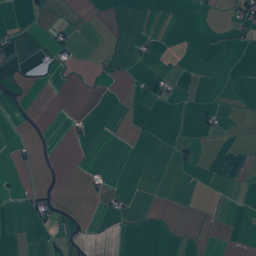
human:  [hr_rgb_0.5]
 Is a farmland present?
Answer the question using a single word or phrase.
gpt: yes

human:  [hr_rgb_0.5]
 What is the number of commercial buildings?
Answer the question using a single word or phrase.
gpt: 1

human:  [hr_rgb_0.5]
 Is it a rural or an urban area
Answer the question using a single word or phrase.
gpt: rural

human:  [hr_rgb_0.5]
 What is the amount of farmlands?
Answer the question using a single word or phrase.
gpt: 49

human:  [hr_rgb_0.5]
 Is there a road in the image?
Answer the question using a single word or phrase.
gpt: yes

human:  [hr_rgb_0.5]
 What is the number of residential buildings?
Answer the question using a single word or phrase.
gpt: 162

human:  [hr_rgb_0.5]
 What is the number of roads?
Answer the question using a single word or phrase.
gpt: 48

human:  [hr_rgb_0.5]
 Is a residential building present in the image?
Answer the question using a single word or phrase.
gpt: yes

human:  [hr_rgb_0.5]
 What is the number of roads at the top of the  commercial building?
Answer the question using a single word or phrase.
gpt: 4

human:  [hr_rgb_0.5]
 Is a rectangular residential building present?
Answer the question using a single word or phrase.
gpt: yes

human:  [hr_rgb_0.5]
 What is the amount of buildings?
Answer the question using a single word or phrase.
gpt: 164

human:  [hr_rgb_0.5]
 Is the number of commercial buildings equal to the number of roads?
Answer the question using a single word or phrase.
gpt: no

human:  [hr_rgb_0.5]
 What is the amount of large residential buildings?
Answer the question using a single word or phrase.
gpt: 0

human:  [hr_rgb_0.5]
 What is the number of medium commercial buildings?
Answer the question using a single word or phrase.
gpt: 0

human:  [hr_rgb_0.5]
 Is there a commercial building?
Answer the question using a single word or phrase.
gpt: yes

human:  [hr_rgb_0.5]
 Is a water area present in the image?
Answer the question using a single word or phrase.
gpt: yes

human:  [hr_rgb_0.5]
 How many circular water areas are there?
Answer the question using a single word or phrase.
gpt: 0

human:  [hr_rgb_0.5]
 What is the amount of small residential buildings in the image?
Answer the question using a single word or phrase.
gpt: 153

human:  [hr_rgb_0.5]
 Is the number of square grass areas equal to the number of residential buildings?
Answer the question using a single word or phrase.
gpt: no

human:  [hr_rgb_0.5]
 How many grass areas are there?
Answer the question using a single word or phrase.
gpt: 137

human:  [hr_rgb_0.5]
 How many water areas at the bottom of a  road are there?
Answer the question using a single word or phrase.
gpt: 18

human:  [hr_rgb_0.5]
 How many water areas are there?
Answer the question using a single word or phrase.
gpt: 18

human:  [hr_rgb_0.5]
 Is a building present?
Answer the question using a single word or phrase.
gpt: yes

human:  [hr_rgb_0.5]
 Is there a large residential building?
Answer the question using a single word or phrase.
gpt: no

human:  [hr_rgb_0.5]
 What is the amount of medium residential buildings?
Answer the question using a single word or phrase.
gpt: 9

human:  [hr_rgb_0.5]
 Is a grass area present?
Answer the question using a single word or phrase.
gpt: yes

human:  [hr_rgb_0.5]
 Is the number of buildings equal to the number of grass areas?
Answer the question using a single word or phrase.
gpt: no

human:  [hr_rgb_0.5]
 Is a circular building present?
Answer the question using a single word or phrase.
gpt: yes

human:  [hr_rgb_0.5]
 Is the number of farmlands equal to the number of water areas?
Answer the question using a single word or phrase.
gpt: no

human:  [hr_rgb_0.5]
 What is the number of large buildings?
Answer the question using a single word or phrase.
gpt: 0

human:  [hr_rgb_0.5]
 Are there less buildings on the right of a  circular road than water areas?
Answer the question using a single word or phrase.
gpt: yes

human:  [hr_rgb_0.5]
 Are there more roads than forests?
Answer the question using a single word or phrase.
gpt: yes

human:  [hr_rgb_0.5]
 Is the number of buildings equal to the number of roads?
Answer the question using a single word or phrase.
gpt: no

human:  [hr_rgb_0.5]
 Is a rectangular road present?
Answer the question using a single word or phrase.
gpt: no

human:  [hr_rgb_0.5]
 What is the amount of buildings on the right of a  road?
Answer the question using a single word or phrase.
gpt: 164

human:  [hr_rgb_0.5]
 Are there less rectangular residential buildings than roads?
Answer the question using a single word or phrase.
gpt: no

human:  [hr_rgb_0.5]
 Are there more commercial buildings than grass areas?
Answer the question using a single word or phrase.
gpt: no

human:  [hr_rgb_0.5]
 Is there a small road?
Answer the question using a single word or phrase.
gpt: yes

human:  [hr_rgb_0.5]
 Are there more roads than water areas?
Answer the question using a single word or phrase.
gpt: yes

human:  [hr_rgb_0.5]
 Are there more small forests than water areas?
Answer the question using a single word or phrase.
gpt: no

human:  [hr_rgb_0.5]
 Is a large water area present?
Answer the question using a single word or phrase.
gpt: yes

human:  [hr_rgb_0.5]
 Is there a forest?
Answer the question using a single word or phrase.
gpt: yes

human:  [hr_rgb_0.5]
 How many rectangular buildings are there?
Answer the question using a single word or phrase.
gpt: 94

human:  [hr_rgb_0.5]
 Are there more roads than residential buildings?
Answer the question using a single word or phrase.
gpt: no

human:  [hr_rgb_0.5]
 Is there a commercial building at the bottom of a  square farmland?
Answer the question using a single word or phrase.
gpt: no

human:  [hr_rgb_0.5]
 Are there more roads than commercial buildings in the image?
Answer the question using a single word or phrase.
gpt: yes

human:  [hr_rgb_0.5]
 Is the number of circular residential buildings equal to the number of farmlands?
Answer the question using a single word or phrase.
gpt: no

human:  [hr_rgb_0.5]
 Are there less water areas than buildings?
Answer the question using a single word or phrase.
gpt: yes

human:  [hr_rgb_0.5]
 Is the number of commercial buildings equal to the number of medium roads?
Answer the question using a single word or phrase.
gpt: no

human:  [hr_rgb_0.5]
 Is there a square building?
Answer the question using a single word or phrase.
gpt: yes

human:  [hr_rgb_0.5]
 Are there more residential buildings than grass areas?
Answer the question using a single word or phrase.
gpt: yes

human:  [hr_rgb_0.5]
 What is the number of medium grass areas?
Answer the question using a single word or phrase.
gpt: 10

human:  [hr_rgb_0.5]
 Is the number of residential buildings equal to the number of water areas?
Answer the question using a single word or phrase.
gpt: no

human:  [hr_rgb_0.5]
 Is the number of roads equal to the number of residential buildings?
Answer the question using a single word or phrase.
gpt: no

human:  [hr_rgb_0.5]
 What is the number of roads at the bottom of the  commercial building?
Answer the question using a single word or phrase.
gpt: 39

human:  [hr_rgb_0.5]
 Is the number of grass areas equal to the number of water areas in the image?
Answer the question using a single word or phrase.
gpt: no

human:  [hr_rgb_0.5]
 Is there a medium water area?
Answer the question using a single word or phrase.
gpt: yes

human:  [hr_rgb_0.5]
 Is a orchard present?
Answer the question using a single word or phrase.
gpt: yes

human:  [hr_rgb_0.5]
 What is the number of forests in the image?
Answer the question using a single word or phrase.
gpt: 11

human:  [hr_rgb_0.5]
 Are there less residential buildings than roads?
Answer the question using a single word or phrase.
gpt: no

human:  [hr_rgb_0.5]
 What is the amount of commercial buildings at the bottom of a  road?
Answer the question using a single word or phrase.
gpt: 1

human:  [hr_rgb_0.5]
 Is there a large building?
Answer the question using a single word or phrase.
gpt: no

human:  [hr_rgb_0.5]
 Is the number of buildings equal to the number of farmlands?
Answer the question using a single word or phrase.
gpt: no

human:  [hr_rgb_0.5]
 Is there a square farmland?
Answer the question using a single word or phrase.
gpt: no